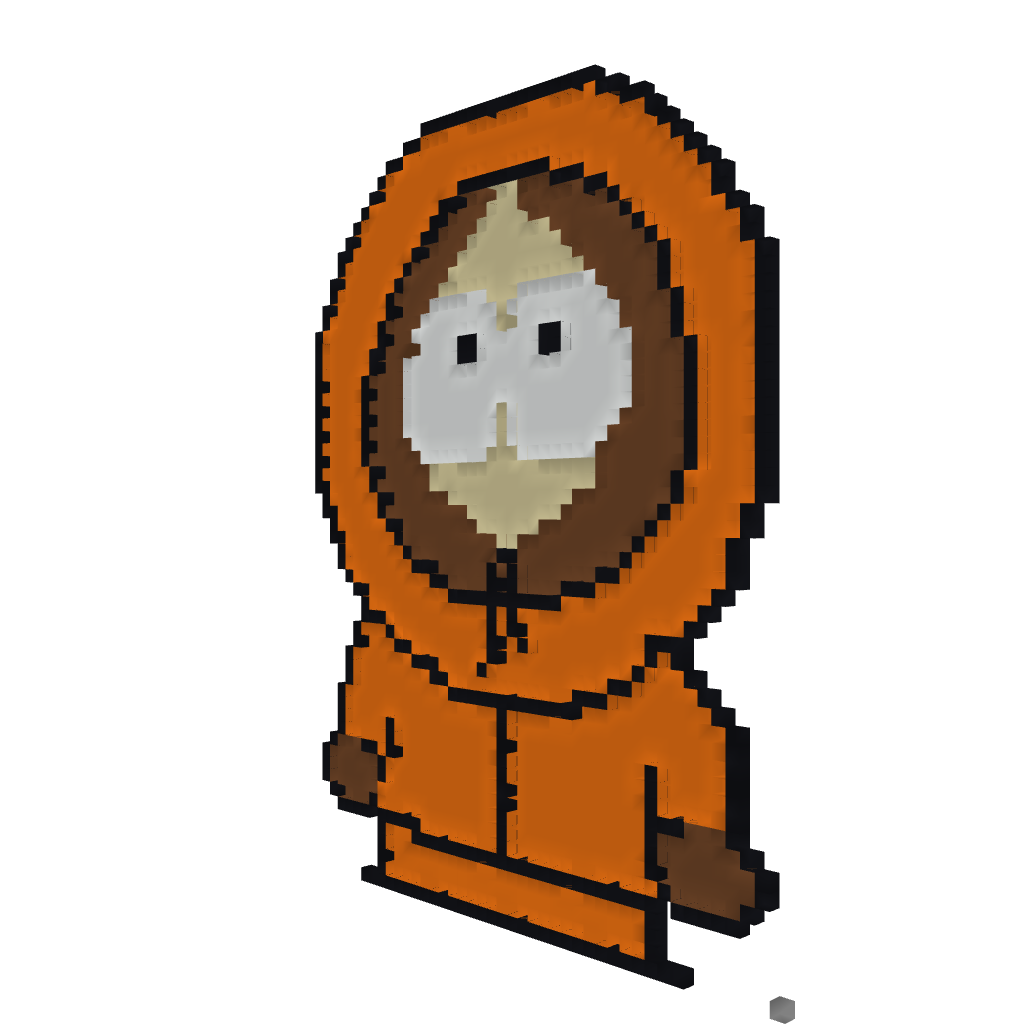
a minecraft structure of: Kenny